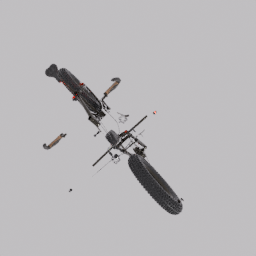
Label: mechanical